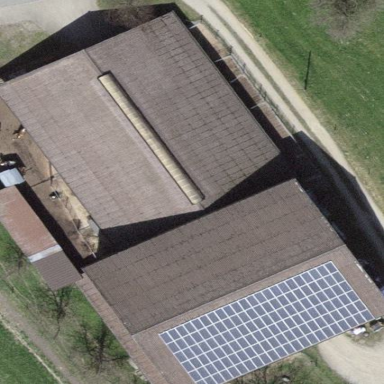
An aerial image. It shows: Farm building.